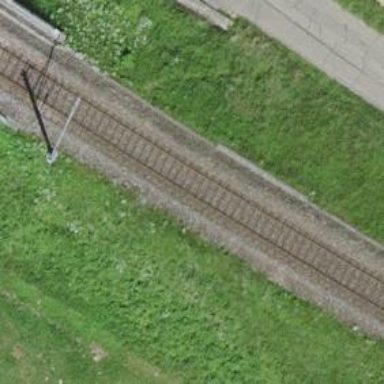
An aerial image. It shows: Bridge with single railway track electrified by contact line.